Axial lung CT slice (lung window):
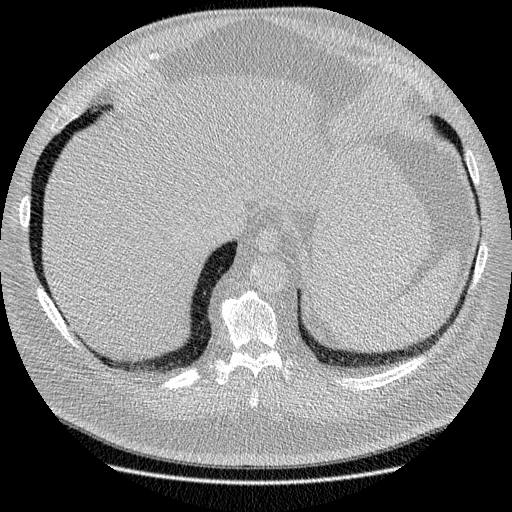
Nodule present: no